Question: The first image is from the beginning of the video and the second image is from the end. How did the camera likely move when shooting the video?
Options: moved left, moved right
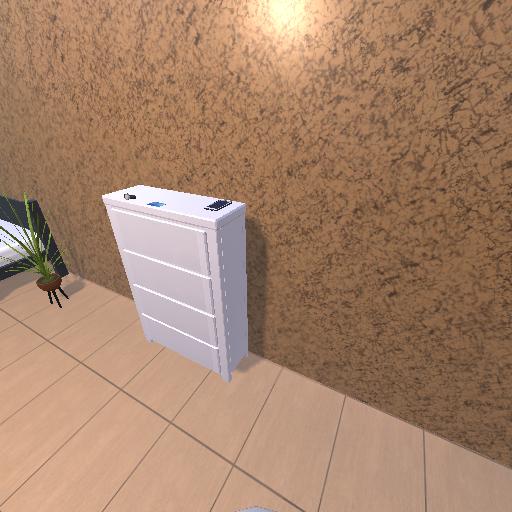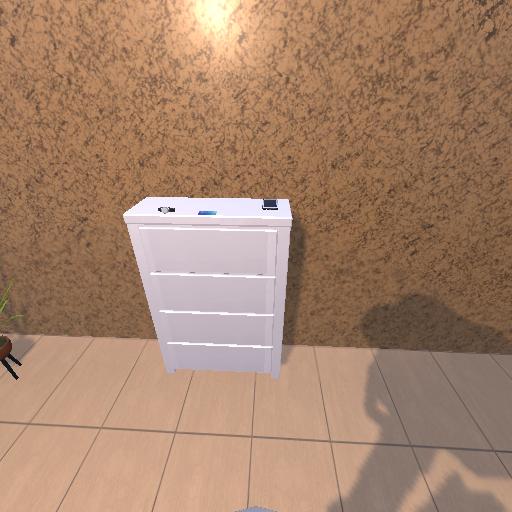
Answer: moved left